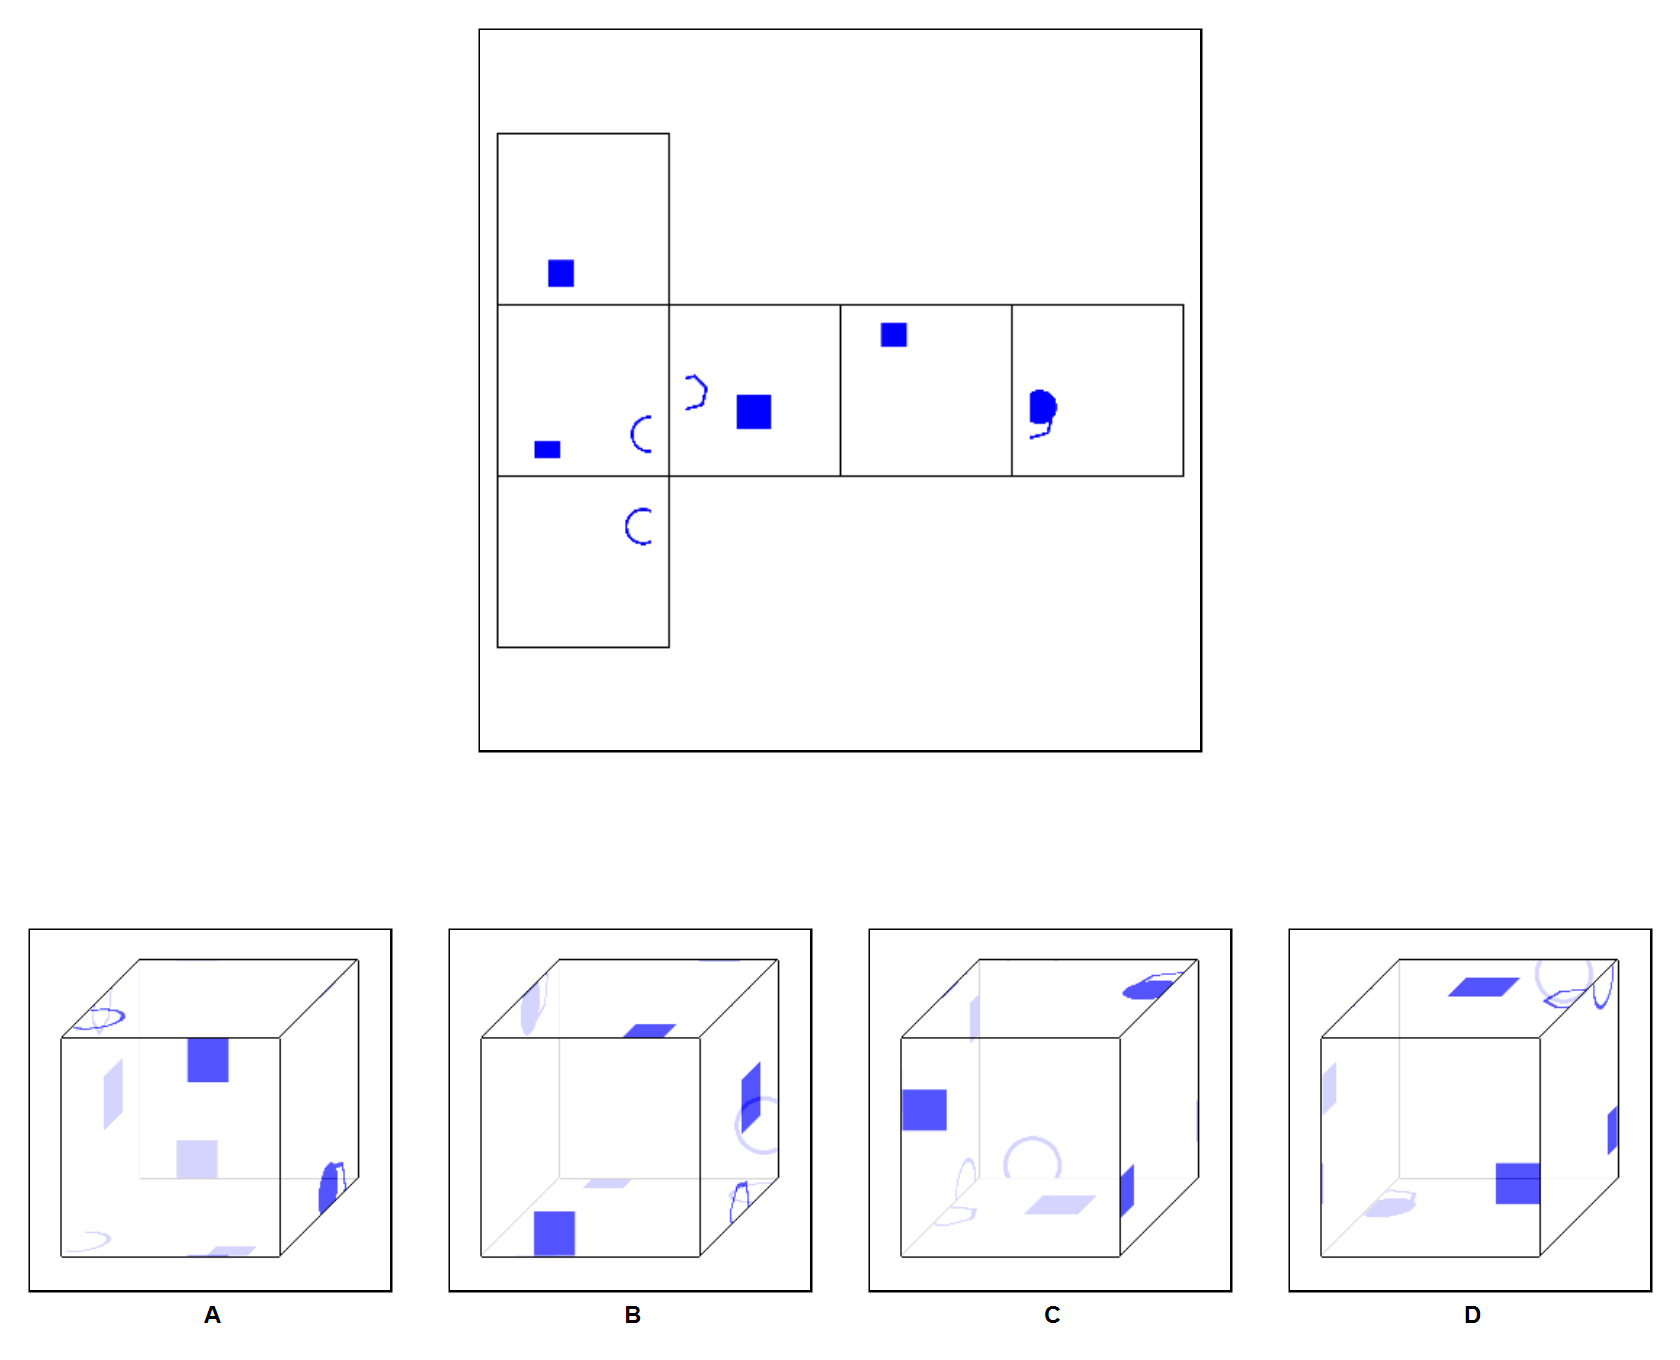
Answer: A